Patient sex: M
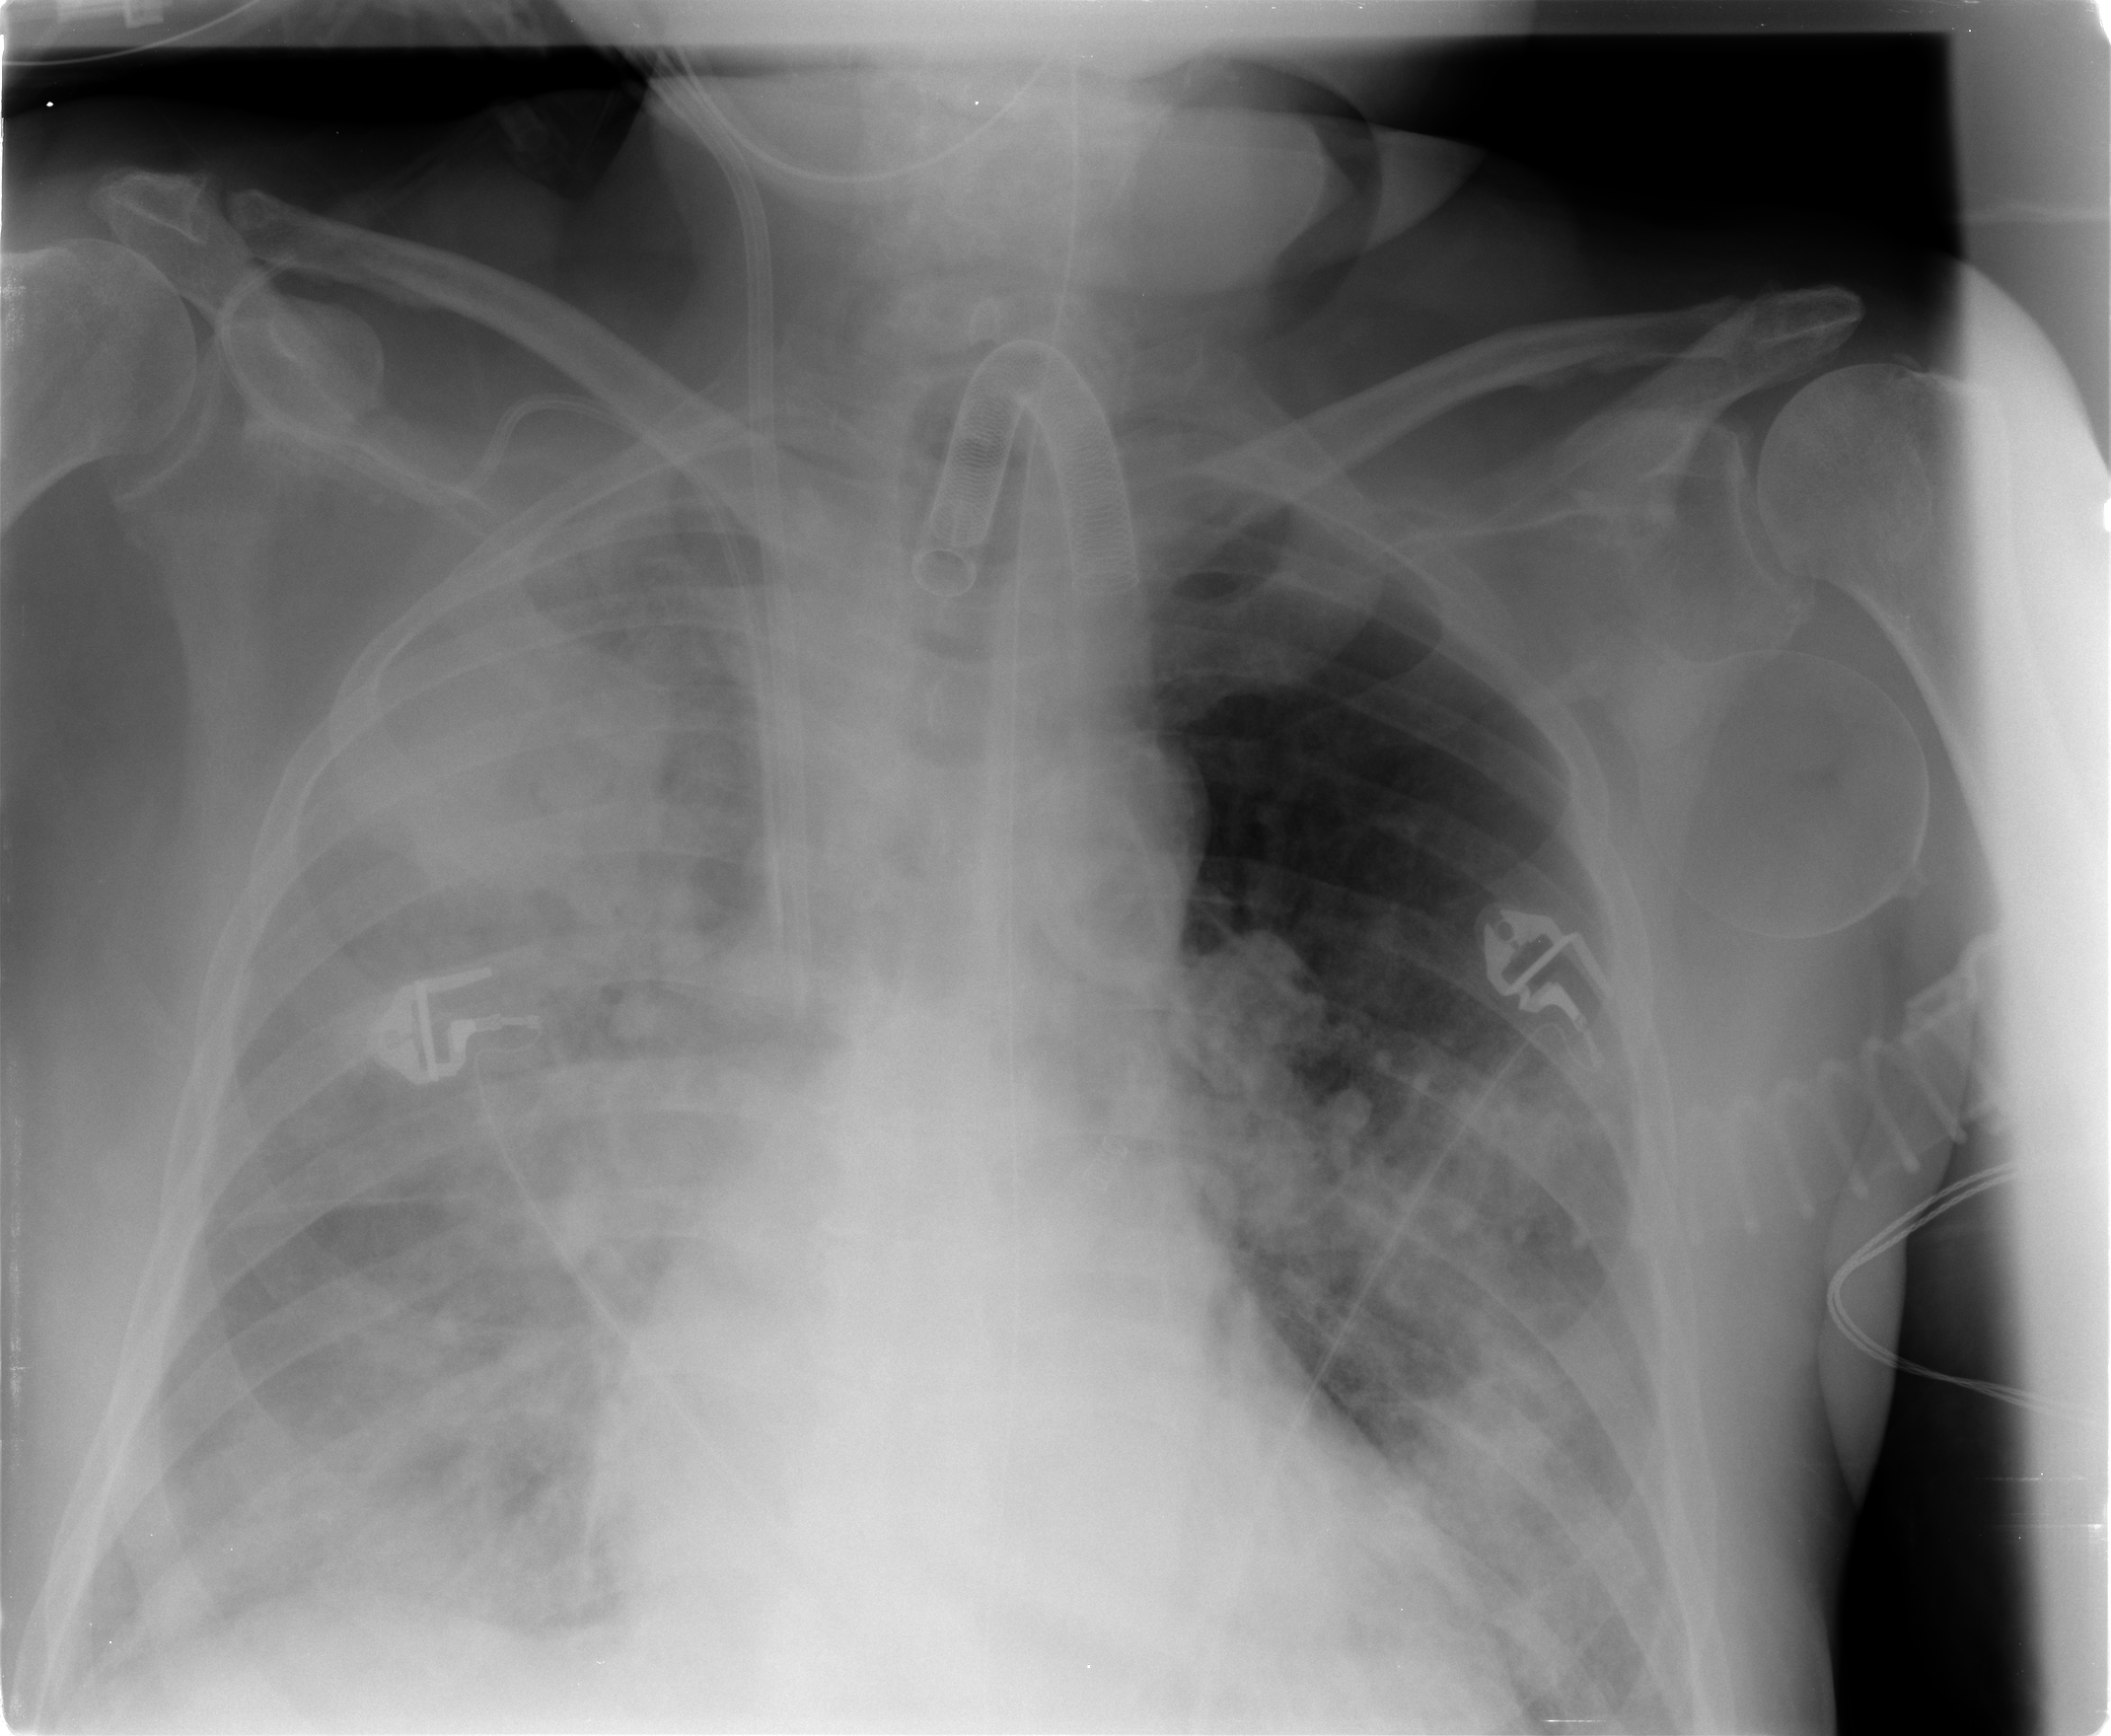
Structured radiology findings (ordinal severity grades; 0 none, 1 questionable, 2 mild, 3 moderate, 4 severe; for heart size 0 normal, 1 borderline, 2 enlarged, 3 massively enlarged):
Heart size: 1
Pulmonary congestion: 1
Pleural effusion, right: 1
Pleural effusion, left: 1
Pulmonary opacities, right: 3
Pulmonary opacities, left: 3
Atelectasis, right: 3
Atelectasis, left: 1